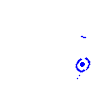
Particle: electron